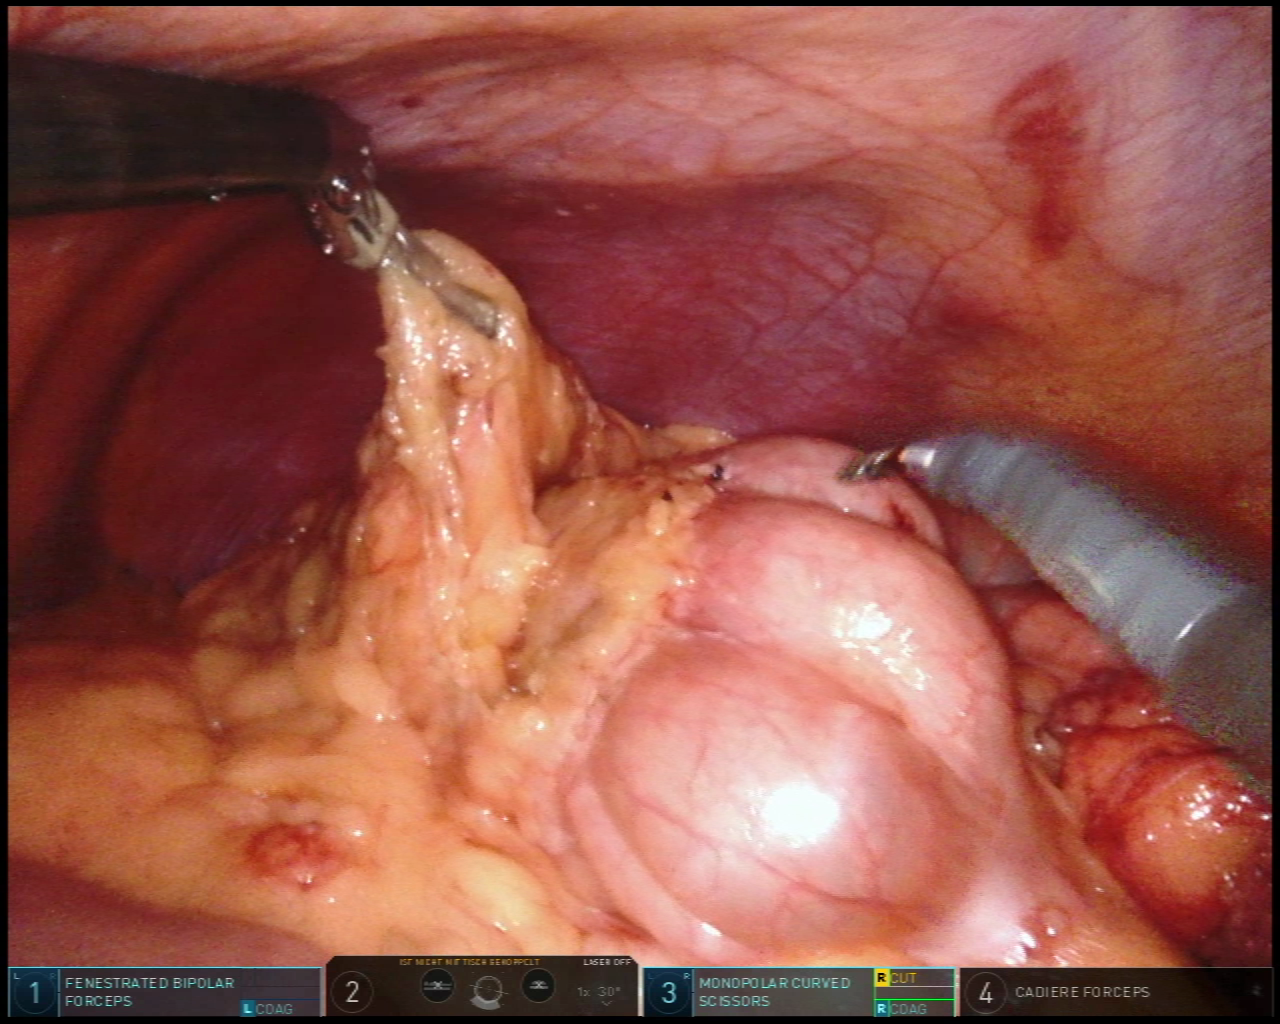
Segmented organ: colon
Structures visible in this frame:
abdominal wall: yes
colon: yes
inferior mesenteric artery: no
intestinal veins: no
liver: no
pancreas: no
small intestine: yes
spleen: no
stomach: no
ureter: no
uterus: no
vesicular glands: no